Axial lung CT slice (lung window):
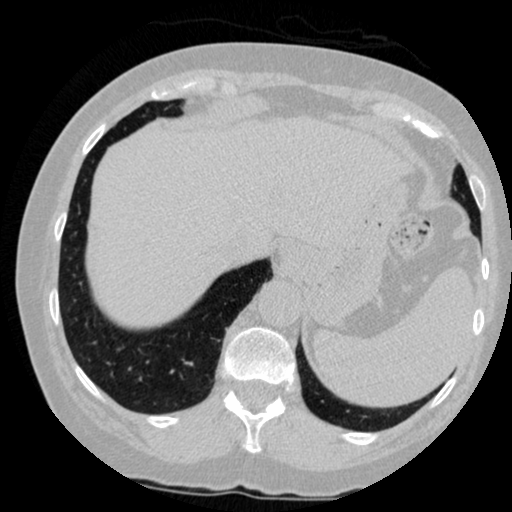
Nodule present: no